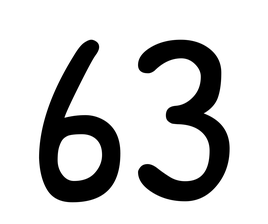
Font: PatrickHand-Regular